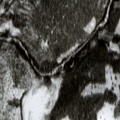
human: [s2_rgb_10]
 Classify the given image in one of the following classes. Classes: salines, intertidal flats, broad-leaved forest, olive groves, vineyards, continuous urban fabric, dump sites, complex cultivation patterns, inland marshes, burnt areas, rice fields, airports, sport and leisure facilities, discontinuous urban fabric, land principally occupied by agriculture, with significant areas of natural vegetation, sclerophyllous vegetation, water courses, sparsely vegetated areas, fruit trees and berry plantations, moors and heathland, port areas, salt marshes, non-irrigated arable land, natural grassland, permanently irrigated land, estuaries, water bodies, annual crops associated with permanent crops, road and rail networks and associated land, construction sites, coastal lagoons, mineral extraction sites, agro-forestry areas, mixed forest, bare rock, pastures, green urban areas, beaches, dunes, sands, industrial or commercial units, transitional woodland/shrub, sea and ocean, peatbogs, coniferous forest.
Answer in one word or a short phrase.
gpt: coniferous forest, mixed forest, transitional woodland/shrub